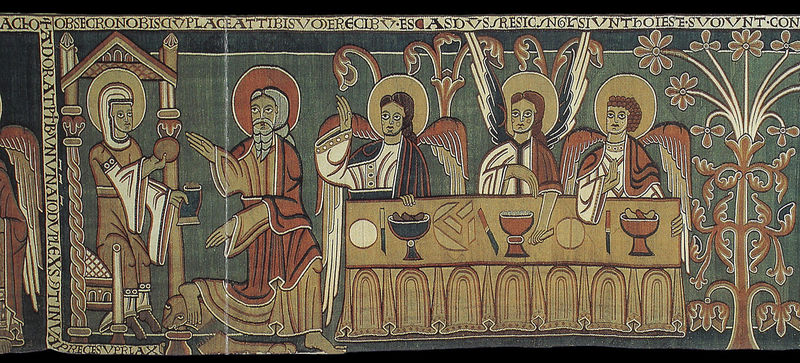
Titel: Abraham-Engel-Teppich
Institution: Halberstadt, Domschatz
Schlagwörter: baum, flügel, gott, blume, männer, tisch, hund, alt, bibel, geschichte, messer, teller, tischdecke, engel, perspektive, könig, essen, tafel, inschrift, becher, katze, trohn, mahl, mahlzeit, heiligenschein, nimbus, jesus, altes testament, götter, mittelalter, heilige, abendmahl, jünger, leopard, abstrackt, abendmal, juses